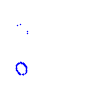
Particle: proton